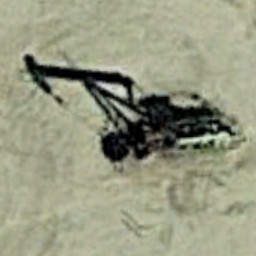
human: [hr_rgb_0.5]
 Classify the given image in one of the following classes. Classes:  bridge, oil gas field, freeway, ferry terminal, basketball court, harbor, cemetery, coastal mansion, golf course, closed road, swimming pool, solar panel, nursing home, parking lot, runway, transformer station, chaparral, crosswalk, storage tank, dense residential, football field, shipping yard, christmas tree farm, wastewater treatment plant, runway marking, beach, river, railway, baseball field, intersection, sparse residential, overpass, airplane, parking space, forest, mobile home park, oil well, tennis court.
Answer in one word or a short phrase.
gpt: oil well